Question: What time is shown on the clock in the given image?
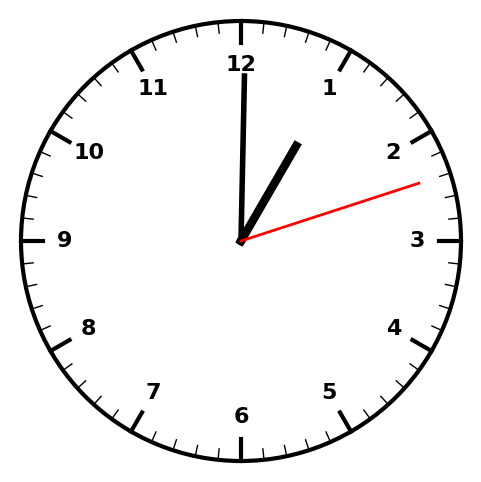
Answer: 01:00:12